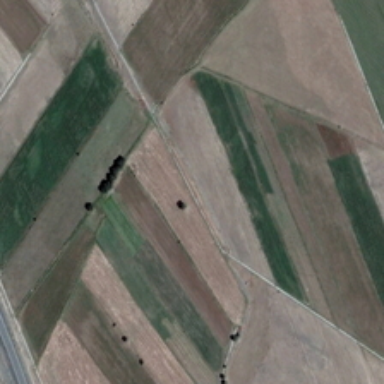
The little farm consists of grass and crops .